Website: macys
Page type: payment
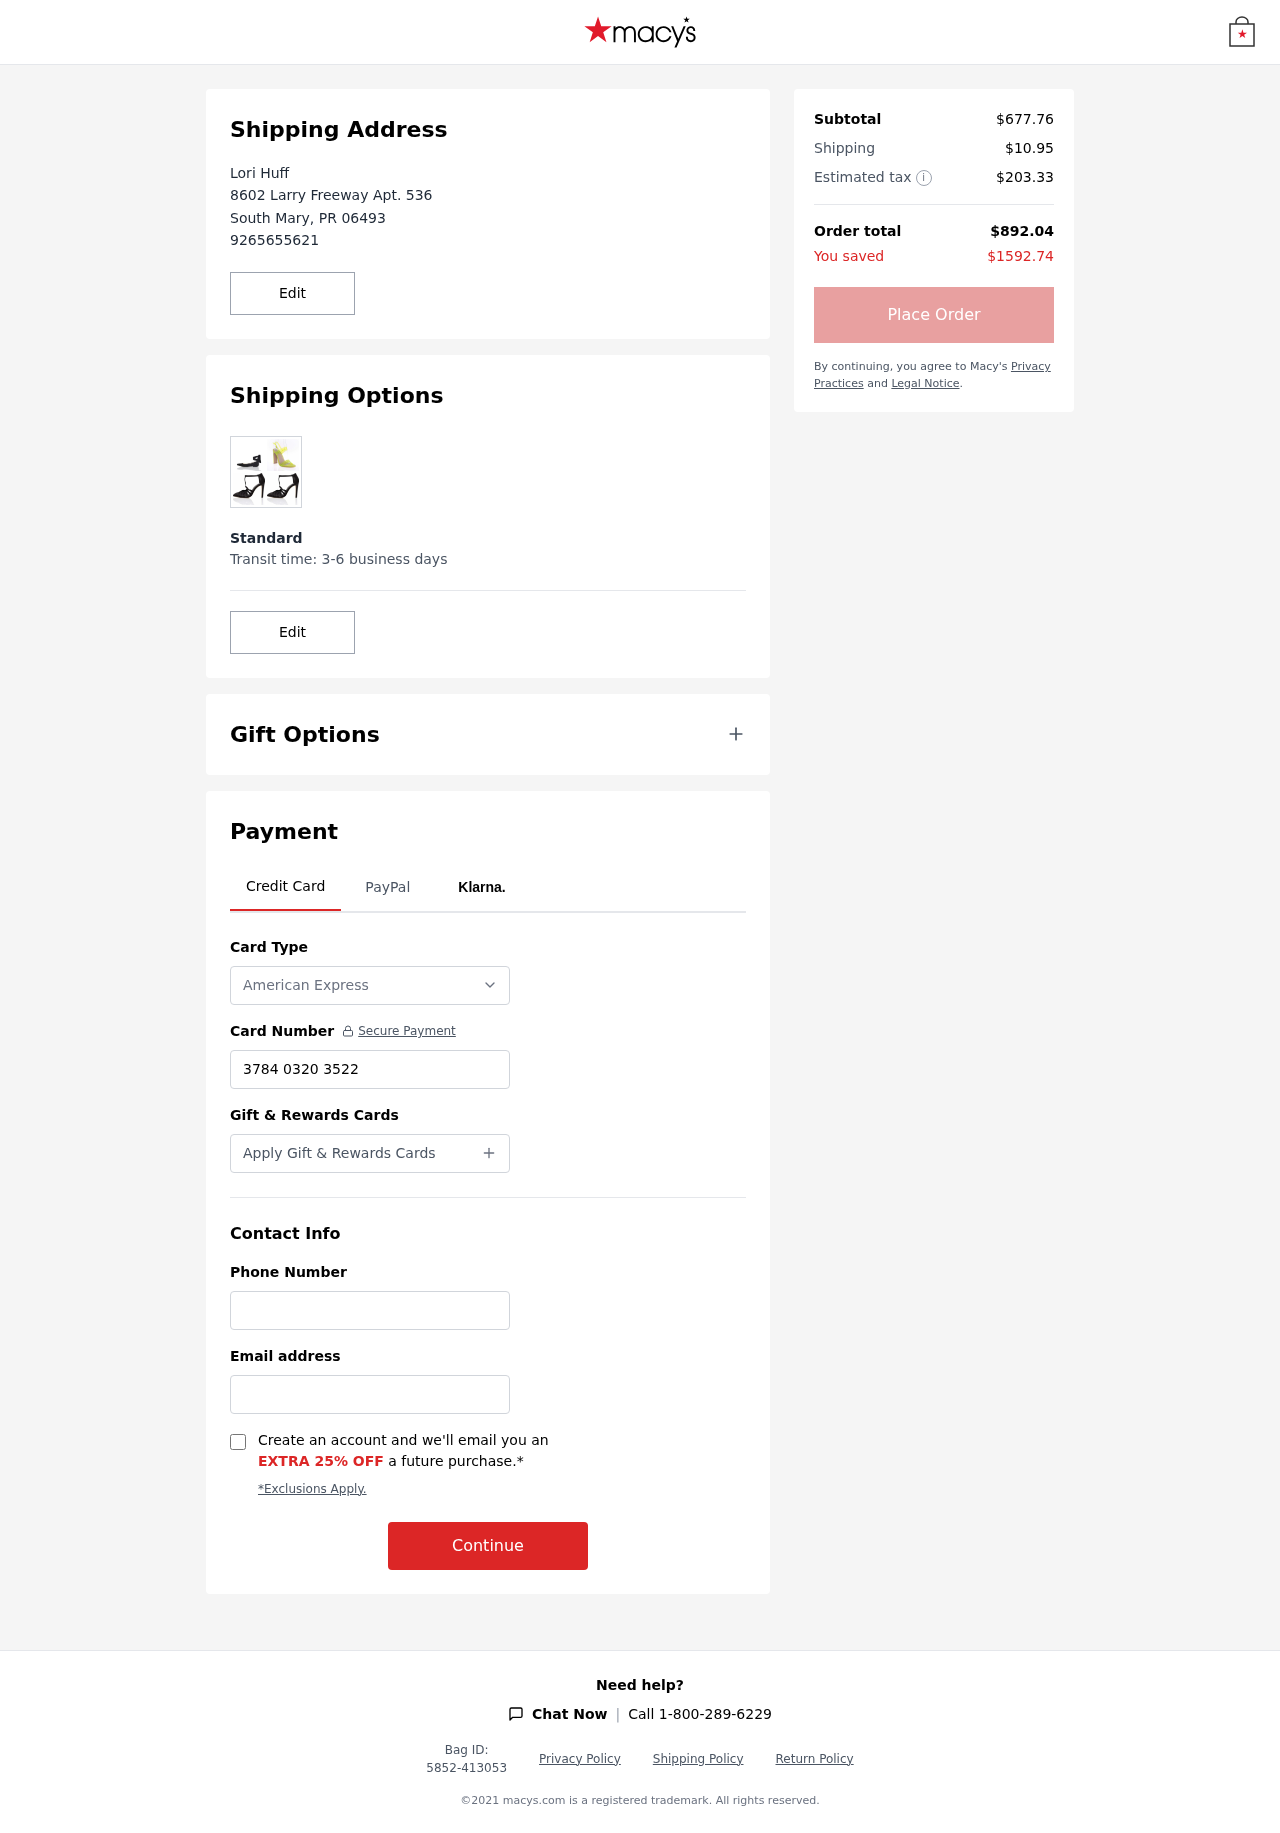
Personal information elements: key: PII_CARD_NUMBER
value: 3784 0320 3522 610
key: PII_CARD_TYPE
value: American Express
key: PII_CITY
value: South Mary
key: PII_EMAIL
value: lorihuff@yahoo.com
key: PII_FULLNAME
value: Lori Huff
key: PII_PHONE
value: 9265655621
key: PII_POSTCODE
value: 06493
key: PII_STATE_ABBR
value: PR
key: PII_STREET
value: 8602 Larry Freeway Apt. 536
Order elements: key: ORDER_SUBTOTAL
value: $677.76
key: ORDER_SHIPPING_COST
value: $10.95
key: ORDER_TAX
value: $203.33
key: ORDER_TOTAL
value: $892.04
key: ORDER_SAVINGS
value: $1592.74